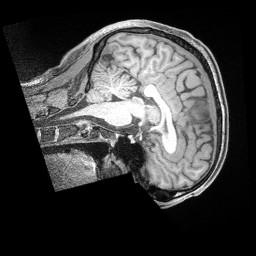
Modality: T1w
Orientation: sagittal
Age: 33
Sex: male
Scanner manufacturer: siemens
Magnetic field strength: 3 T
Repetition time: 2 s
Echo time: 0.00211 s